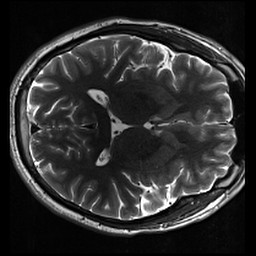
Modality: inplaneT2
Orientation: axial